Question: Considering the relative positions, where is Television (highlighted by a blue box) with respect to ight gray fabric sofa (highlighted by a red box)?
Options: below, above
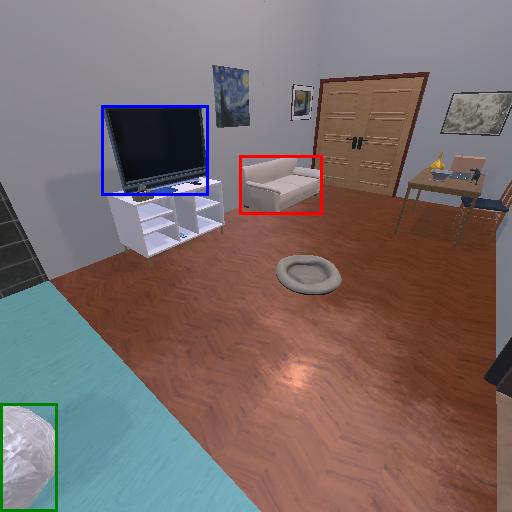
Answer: below